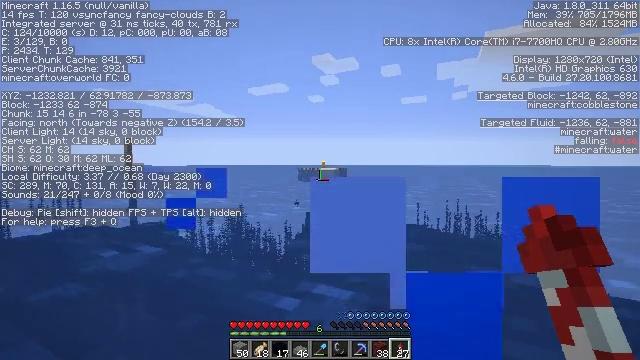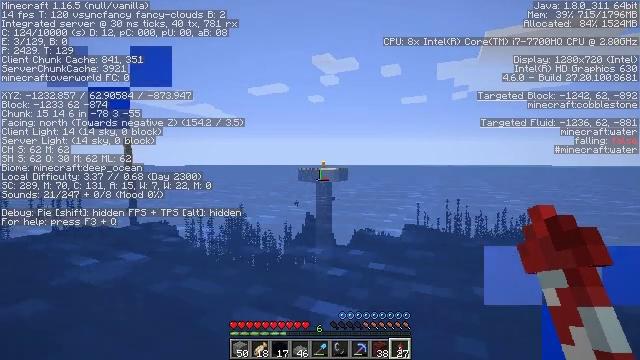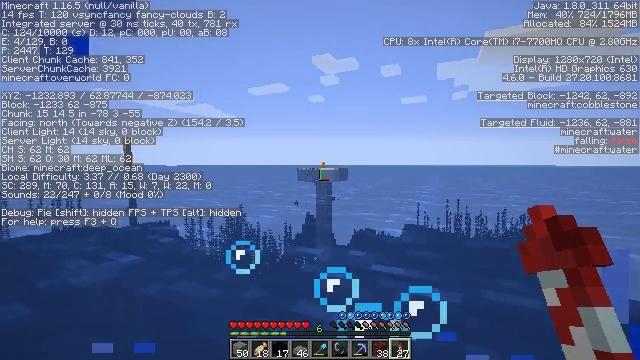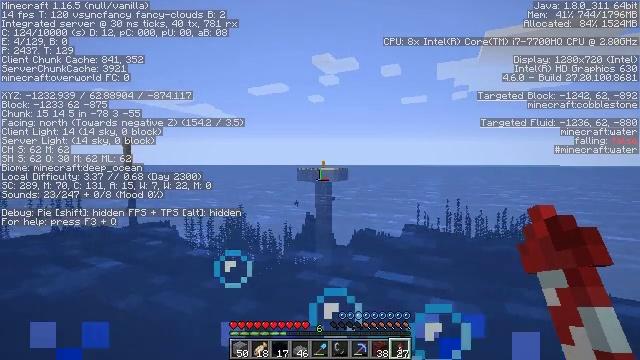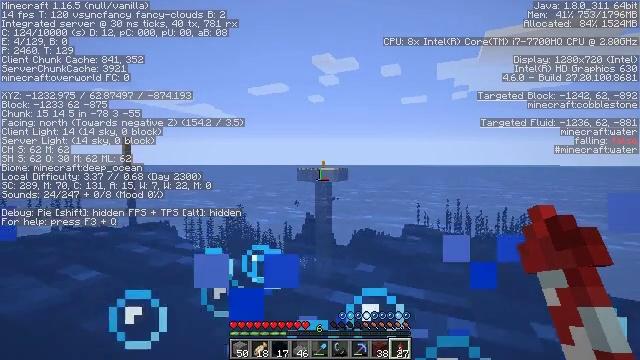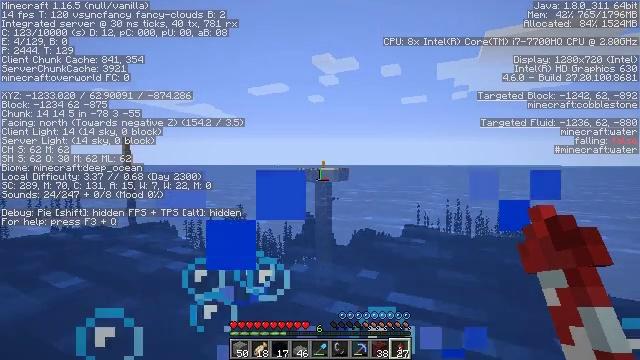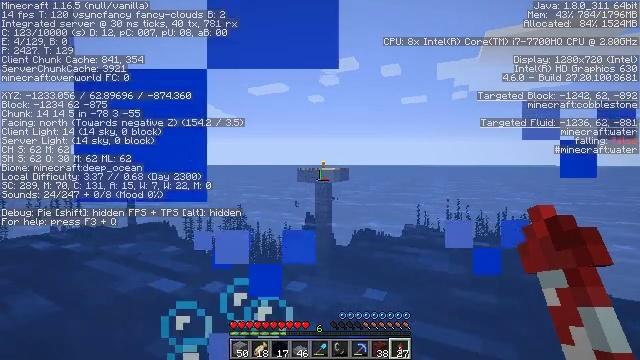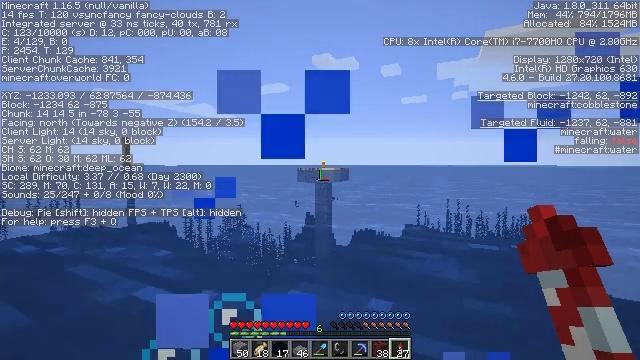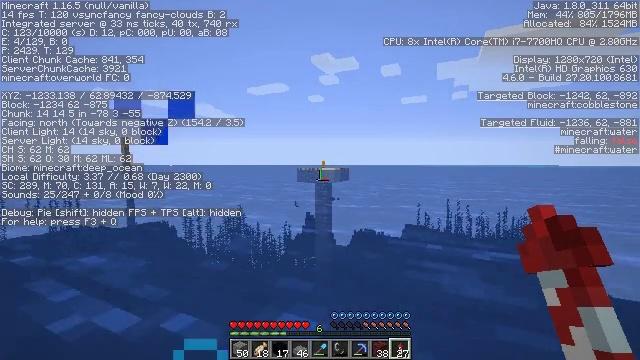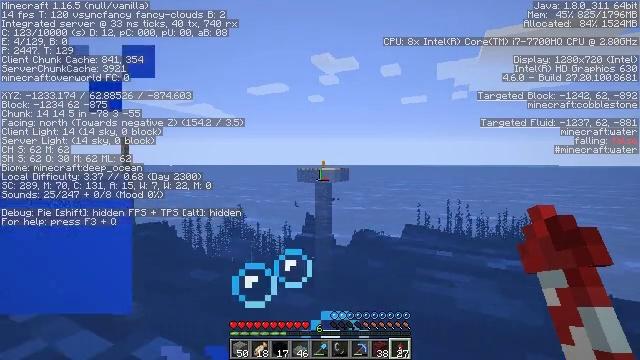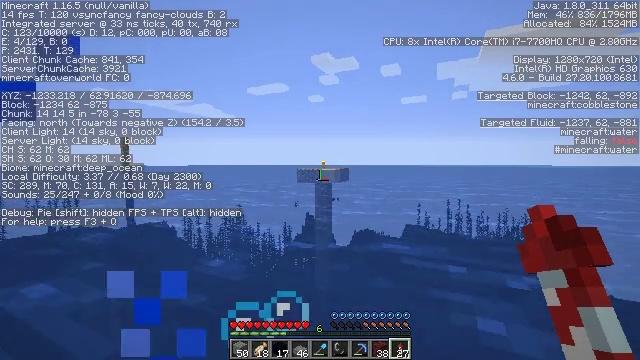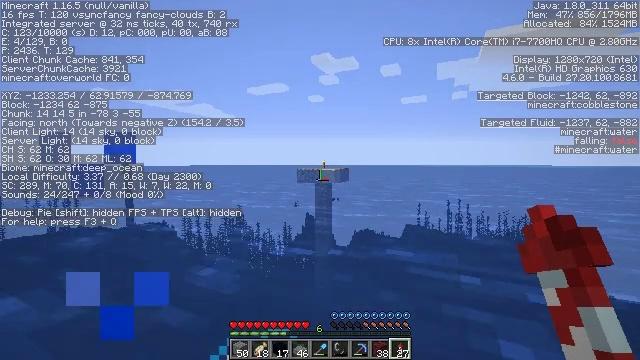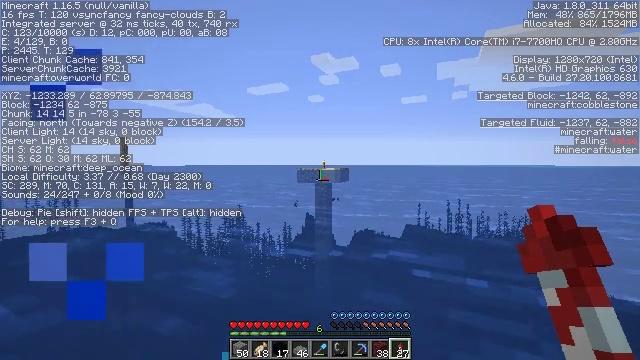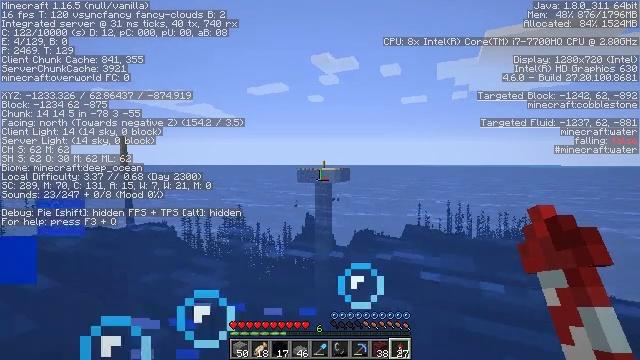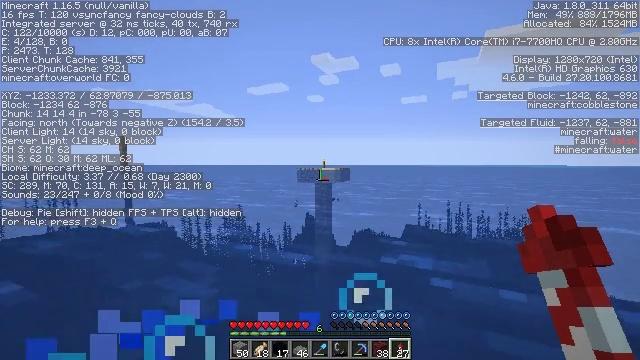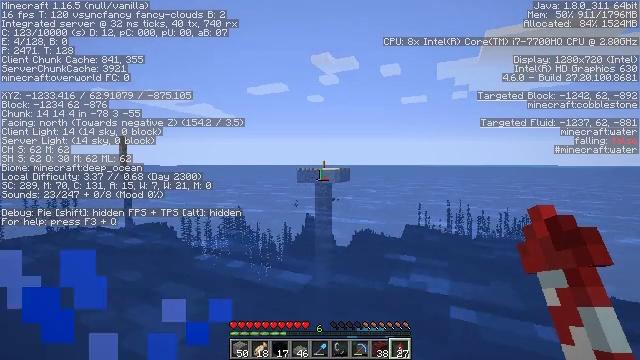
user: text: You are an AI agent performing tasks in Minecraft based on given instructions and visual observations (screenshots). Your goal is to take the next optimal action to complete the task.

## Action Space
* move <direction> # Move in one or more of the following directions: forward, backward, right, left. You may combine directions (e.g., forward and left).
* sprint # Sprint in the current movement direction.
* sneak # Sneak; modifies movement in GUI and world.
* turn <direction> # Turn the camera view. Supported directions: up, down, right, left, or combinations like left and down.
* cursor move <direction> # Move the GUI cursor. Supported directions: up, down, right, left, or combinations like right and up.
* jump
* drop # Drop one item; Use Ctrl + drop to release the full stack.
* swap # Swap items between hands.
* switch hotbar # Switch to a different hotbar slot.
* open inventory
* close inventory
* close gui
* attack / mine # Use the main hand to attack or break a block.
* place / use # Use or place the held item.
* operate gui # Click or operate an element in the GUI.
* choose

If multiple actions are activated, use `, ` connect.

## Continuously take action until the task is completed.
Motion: motion action
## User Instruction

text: Harvest black concrete powder.
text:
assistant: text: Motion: move forward, jump
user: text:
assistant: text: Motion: move forward, jump
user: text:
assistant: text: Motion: move forward, jump
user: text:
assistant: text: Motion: move forward, jump
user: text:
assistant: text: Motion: move forward, jump
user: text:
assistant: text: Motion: move forward, jump
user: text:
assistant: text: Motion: move forward, jump
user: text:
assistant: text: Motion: move forward, jump
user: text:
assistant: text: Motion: move forward, jump
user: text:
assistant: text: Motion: move forward, jump
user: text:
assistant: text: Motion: move forward, jump
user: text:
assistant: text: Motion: move forward, jump
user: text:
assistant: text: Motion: move forward, jump
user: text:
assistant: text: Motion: move forward, jump
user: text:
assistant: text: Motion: move forward, jump
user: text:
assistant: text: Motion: move forward, jump
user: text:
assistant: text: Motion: move forward, jump
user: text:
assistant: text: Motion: move forward, jump
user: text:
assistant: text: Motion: move forward, jump
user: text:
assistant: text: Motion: move forward, jump
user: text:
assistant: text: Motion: move forward, jump
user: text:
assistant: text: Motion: move forward, jump
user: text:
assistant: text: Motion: move forward, jump
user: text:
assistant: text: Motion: move forward, jump
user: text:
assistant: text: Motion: move forward, jump
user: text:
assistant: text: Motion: move forward, jump
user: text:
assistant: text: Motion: move forward, jump
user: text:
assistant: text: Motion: move forward, jump
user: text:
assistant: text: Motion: move forward, jump
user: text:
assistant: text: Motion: move forward, jump